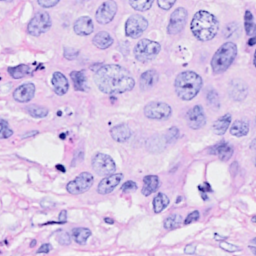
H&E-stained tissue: Breast